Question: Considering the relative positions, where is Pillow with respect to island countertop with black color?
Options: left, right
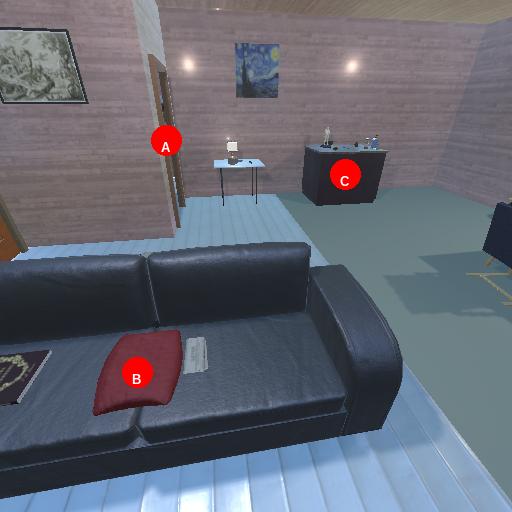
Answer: left